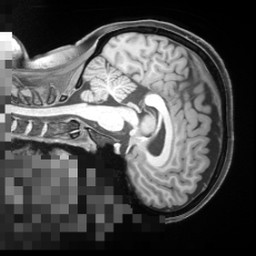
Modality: T1w
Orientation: sagittal
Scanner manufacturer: siemens
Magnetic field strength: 3 T
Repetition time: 2.55 s